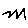
Label: zigzag